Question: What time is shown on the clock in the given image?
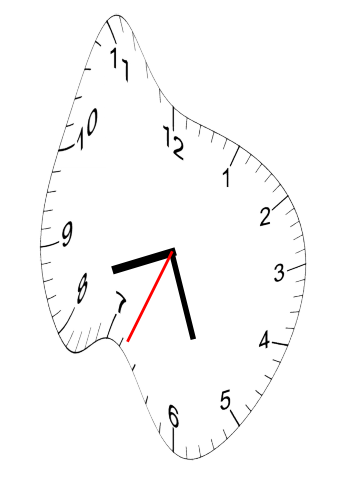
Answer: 08:26:34